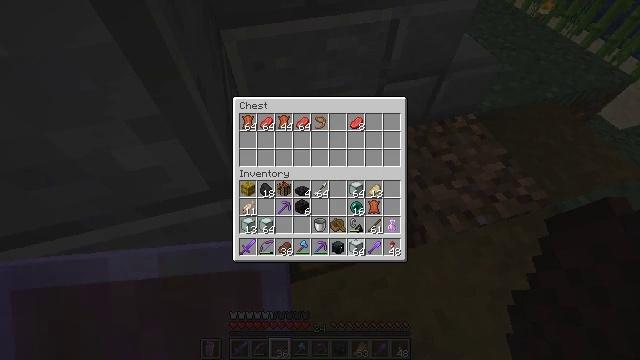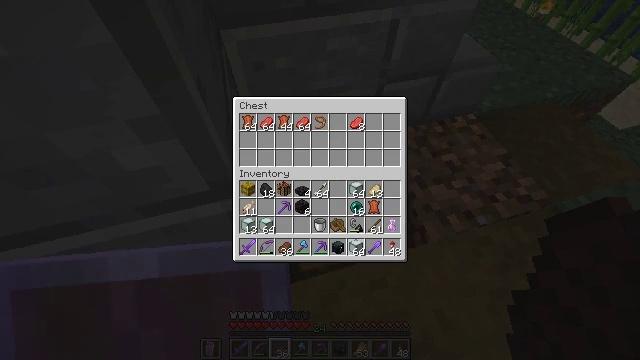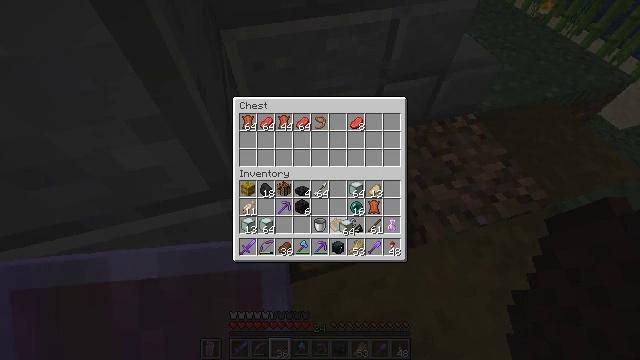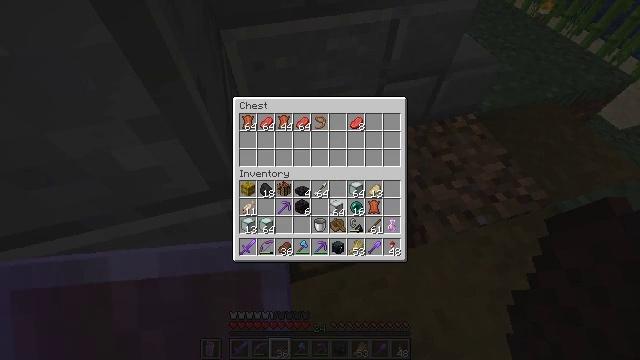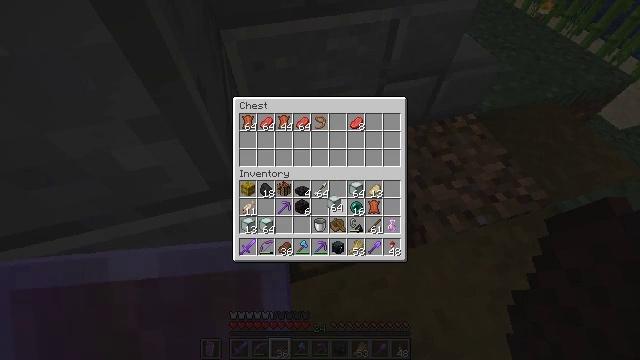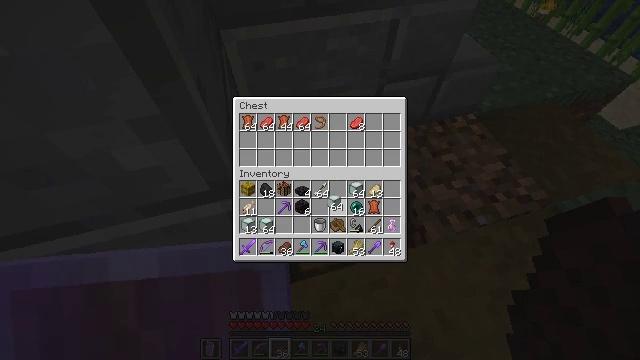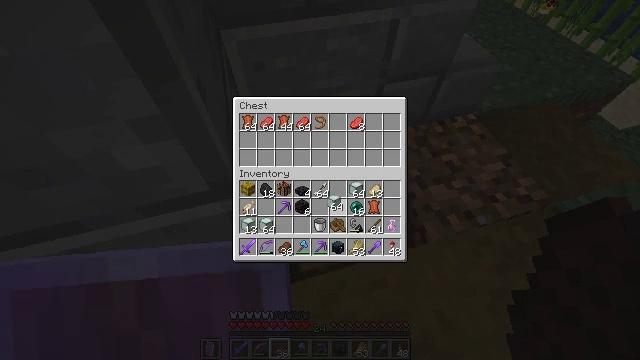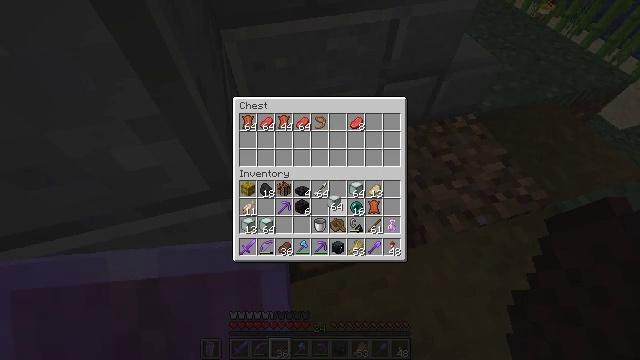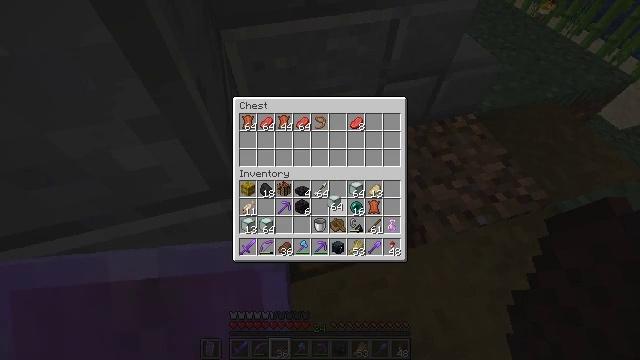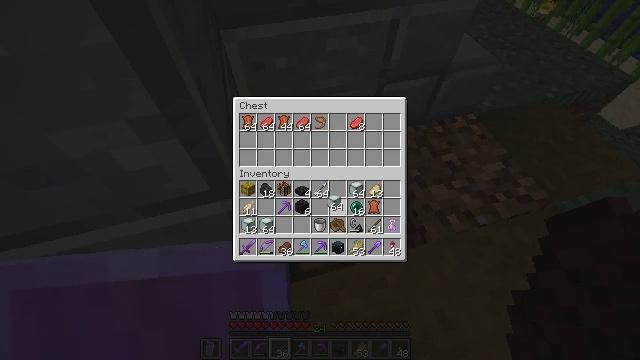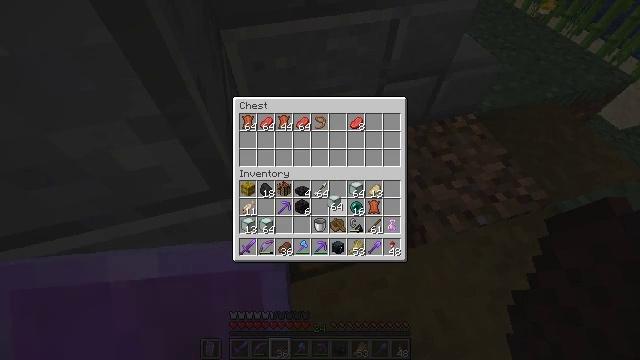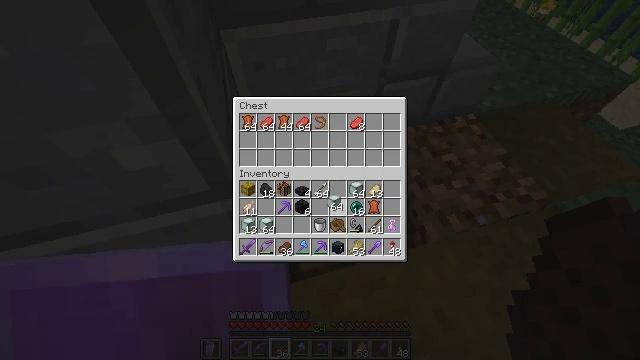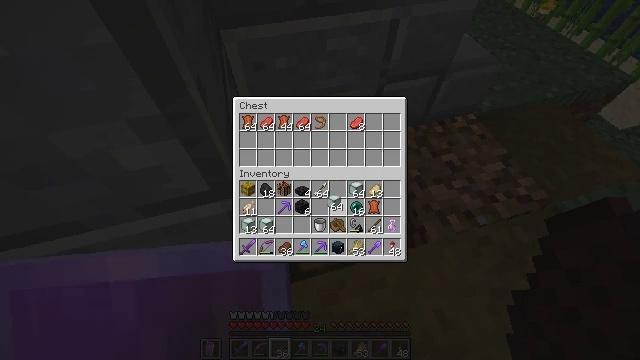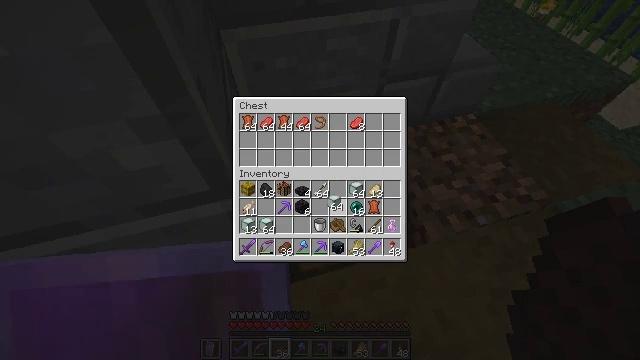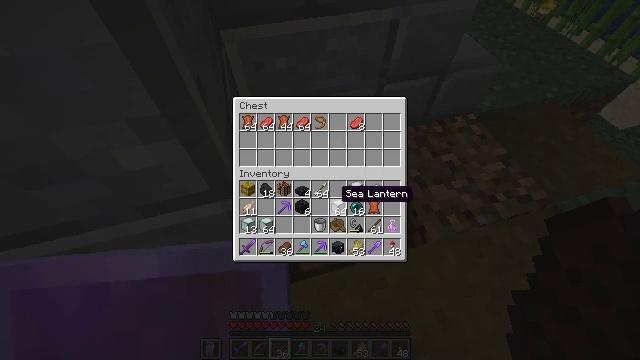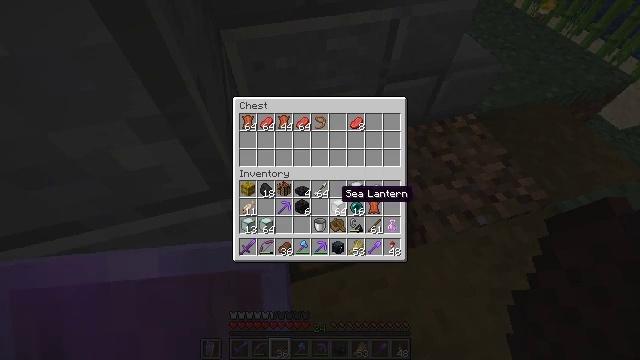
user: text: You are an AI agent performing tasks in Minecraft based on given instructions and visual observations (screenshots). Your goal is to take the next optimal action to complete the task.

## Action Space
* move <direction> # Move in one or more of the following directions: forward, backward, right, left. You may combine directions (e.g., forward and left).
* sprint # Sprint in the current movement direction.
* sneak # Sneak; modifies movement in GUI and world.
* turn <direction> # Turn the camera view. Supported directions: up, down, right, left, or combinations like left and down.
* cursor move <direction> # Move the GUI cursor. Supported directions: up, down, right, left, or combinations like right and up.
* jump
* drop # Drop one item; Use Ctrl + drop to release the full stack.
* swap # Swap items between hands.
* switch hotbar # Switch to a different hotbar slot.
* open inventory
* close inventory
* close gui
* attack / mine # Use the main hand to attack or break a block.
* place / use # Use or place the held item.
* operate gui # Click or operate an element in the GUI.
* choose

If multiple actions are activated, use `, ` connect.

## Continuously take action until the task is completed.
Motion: motion action
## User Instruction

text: Hunt a sheep.
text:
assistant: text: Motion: no_op
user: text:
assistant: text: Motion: turn left and up
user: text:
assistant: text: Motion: turn left and up
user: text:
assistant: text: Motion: no_op
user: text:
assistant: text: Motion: no_op
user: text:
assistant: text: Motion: no_op
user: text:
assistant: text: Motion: no_op
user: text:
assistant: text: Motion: no_op
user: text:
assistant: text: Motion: no_op
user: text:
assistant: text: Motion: no_op
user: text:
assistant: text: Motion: attack / mine
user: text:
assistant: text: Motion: attack / mine
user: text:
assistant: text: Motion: attack / mine
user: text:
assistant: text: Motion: no_op
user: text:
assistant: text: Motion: no_op
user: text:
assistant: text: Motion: no_op
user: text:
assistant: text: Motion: no_op
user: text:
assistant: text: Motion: no_op
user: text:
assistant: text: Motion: no_op
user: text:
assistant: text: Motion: no_op
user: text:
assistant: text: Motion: turn right
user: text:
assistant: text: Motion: turn right
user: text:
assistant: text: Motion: no_op
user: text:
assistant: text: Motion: sneak
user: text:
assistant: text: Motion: sneak
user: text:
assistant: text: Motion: sneak
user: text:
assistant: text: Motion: sneak
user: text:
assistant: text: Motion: sneak
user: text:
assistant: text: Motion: sneak
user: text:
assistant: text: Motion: sneak